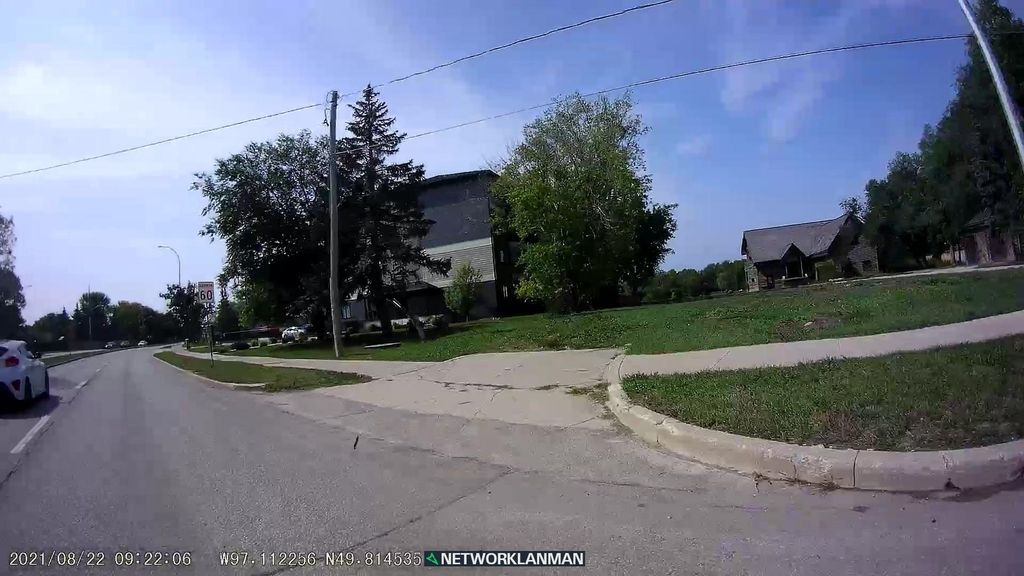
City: winnipeg